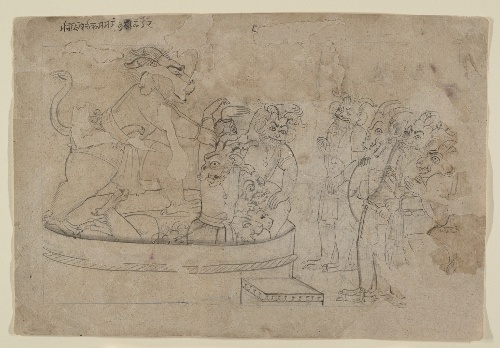
Artist: Seu Family|Manaku
Artist bio: |Indian, active ca. 1725–60
Date: mid-18th century
Object type: Painting
Classification: Paintings
Medium: Ink and wash on paper
Culture: India (Pahari Hills, Guler)
Dimensions: Image (sight): 8 1/2 x 12 1/8 in. (21.6 x 30.8 cm)
Department: Asian Art
Credit line: Gift of Subhash Kapoor, in memory of his parents, Smt Shashi Kanta and Shree Parshotam Ram Kapoor, 2008
Accession year: 2008
Repository: Metropolitan Museum of Art, New York, NY
Tags: Demons